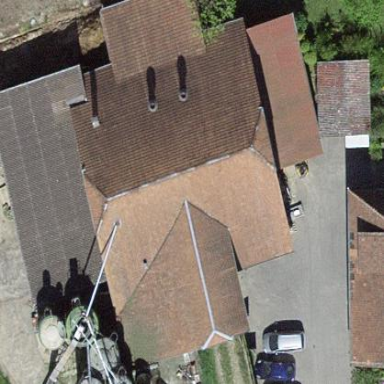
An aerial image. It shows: Rural barn.